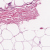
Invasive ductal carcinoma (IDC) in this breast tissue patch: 0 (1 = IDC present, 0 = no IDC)